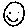
Label: smiley face